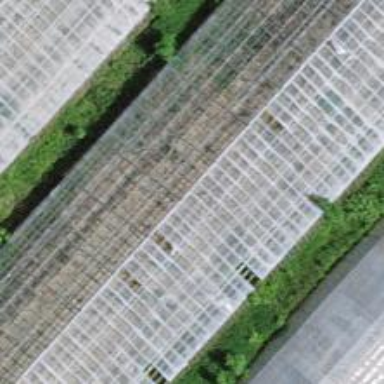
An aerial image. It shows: Greenhouse.